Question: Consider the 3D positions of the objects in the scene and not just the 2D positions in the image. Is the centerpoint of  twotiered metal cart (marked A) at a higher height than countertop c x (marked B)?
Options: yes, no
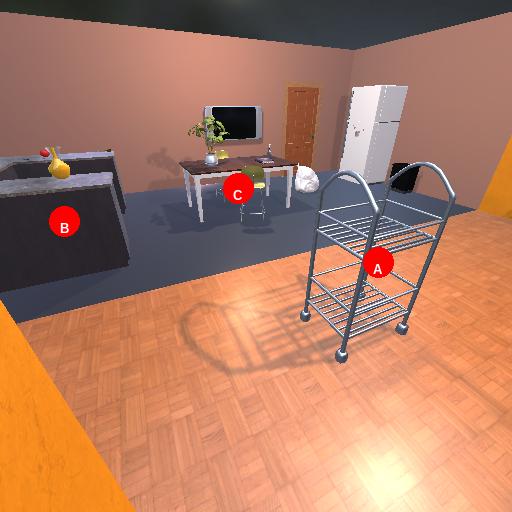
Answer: yes